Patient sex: M
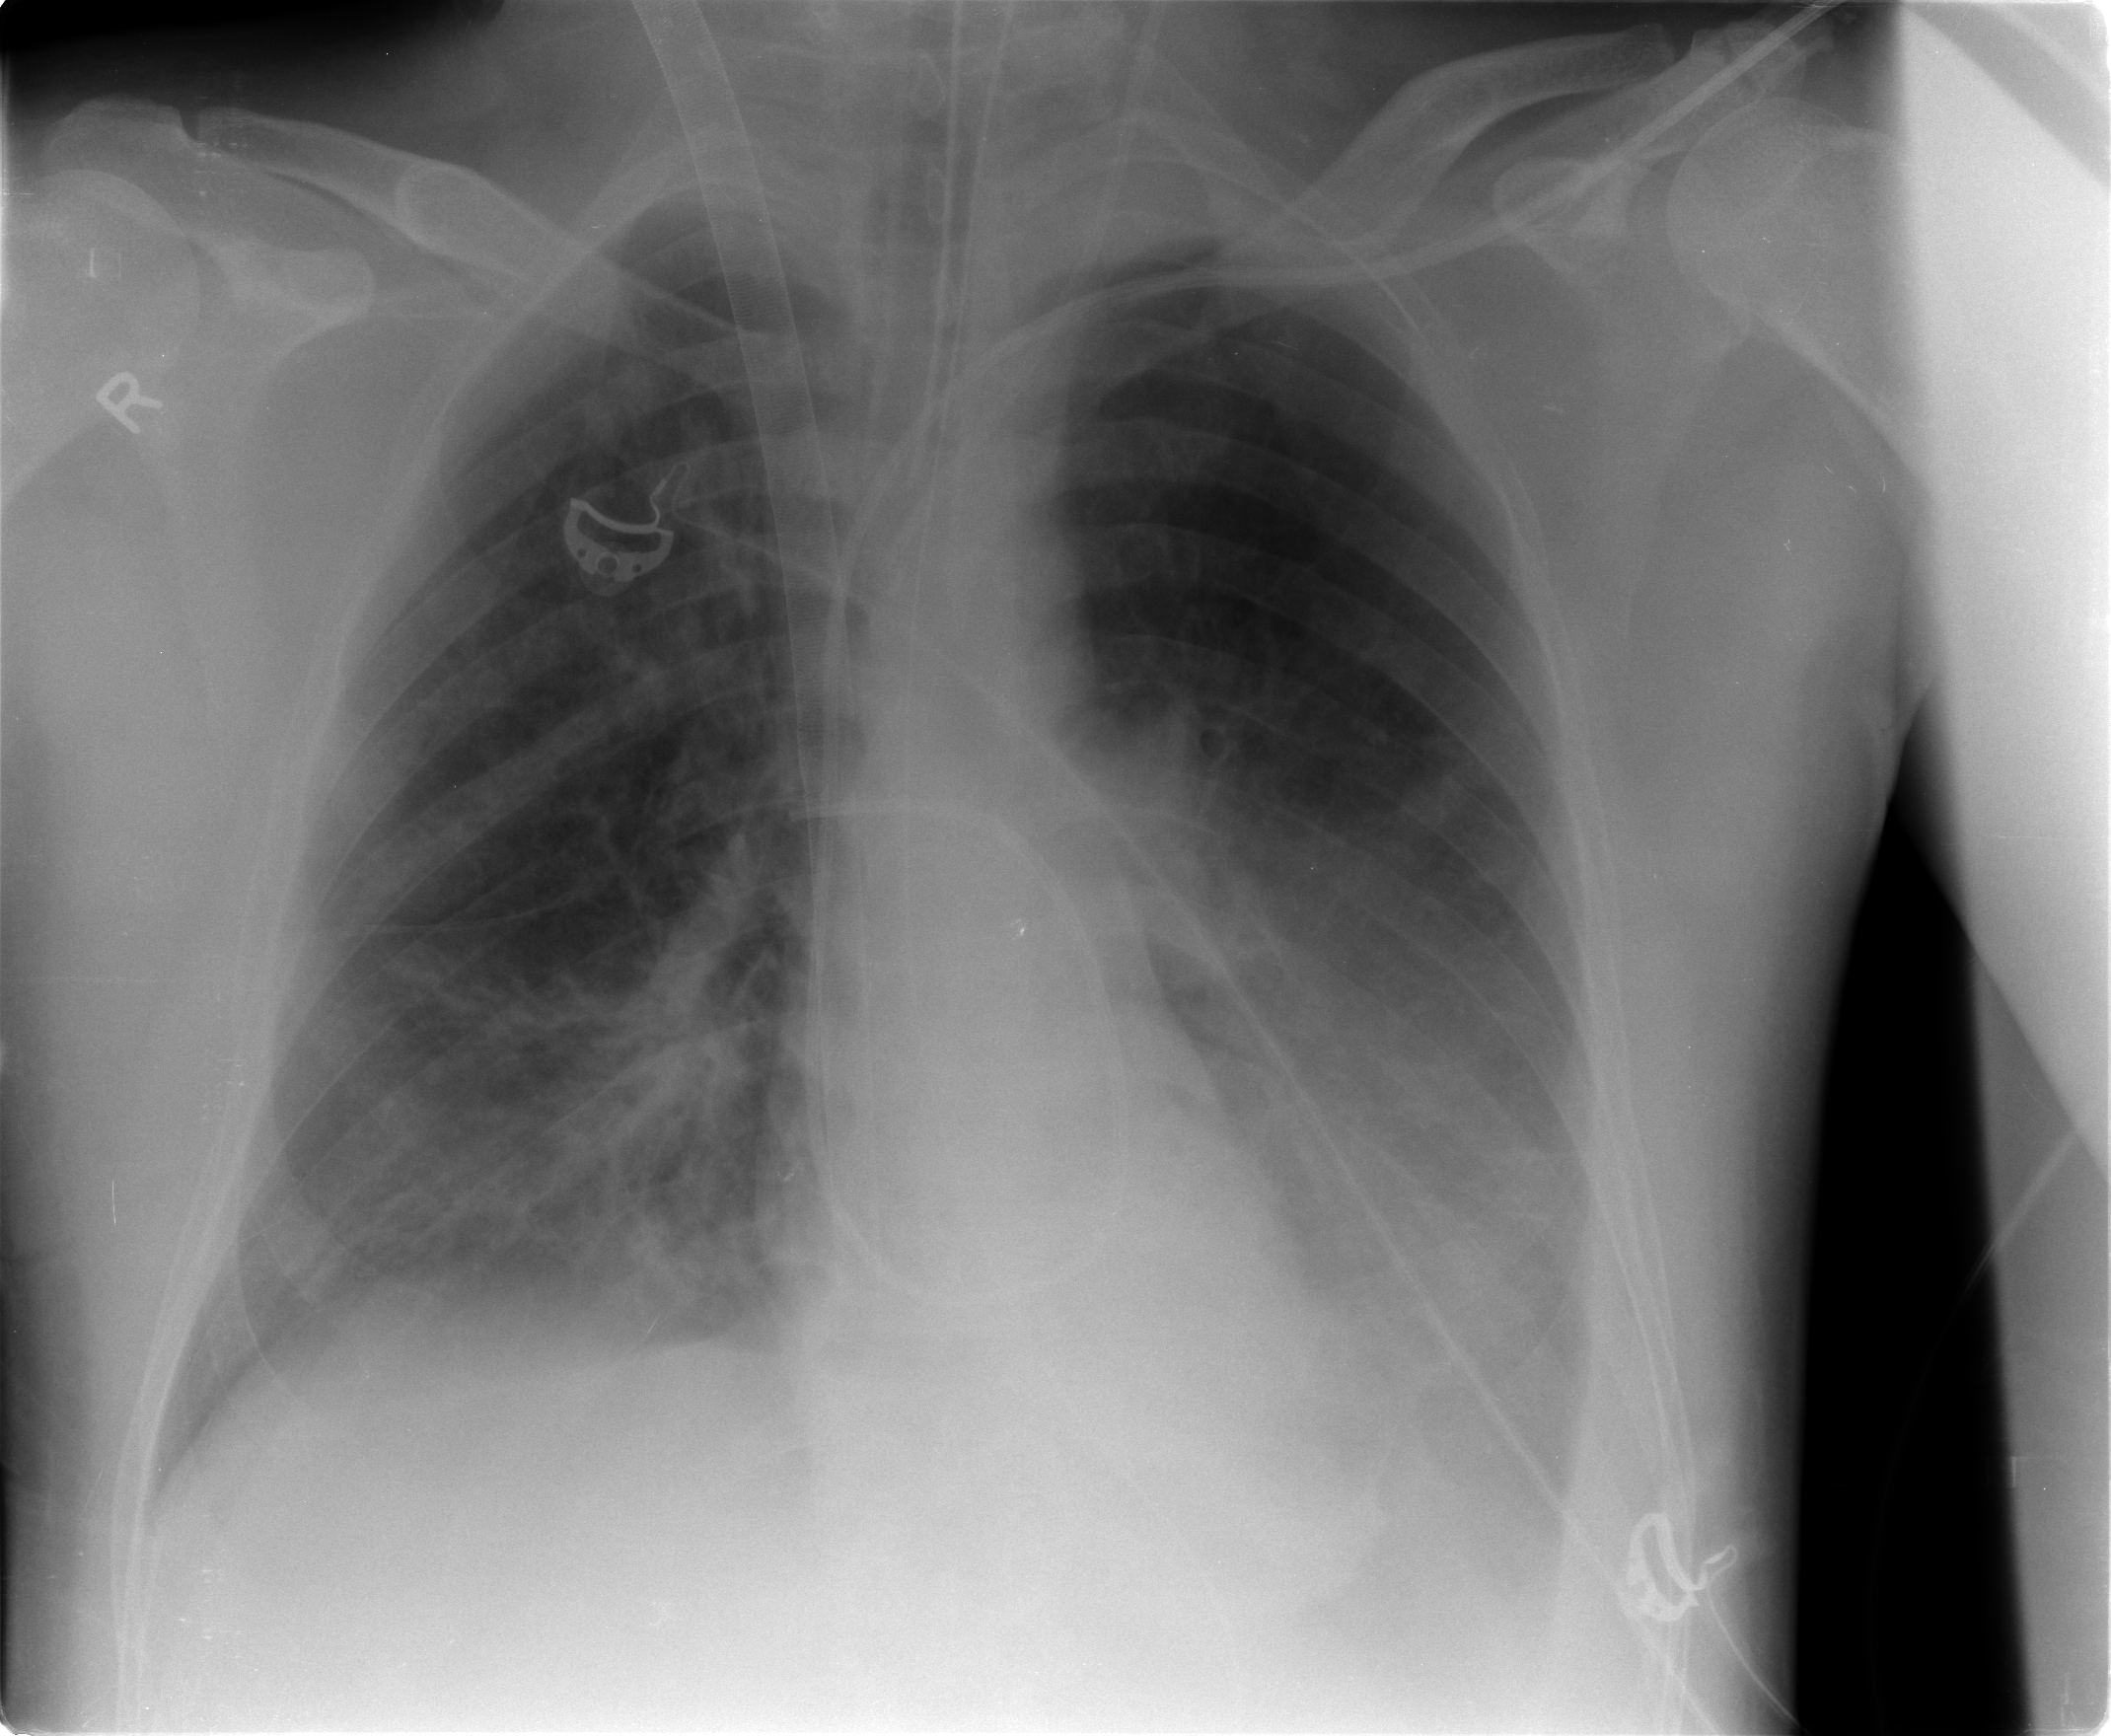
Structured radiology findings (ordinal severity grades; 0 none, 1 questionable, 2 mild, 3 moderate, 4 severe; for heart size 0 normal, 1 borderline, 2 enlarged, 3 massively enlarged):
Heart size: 0
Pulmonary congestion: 2
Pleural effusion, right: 0
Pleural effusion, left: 3
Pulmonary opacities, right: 2
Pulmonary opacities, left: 2
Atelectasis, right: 2
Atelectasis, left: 3